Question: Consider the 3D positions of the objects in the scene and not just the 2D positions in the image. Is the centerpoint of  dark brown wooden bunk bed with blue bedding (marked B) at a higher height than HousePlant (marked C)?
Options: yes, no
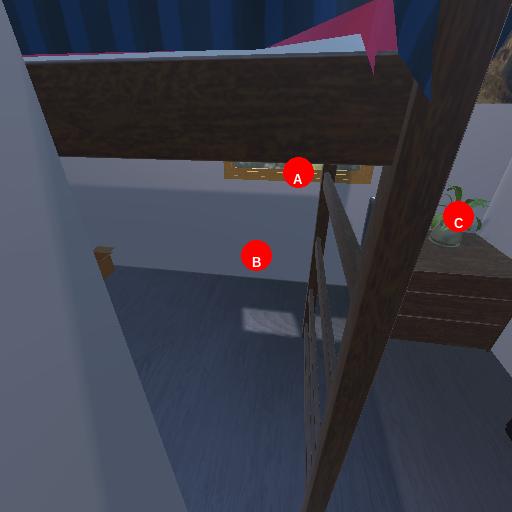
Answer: yes